Question: Count the number of objects in the diagram.
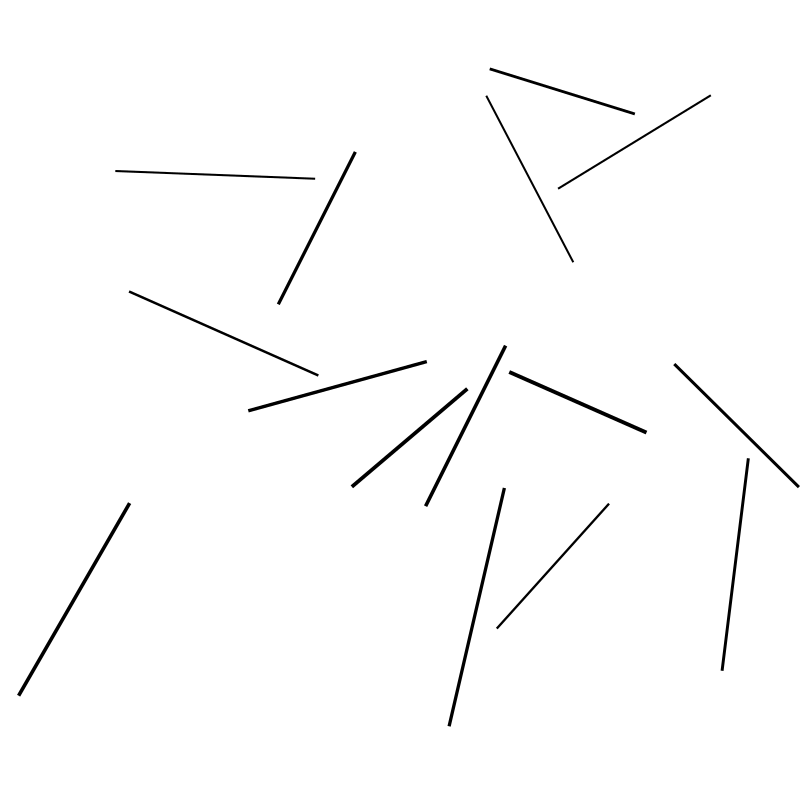
Answer: 15